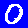
Digit: 0